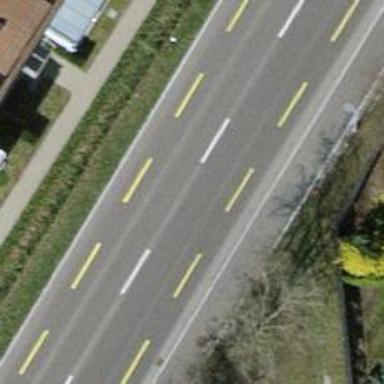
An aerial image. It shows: Secondary road with asphalt surface. It includes separate cycle lane and sidewalk.